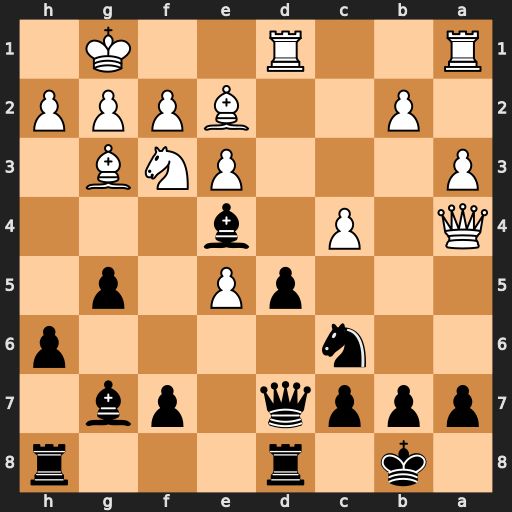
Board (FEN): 1k1r3r/pppq1pb1/2n4p/3pP1p1/Q1P1b3/P3PNB1/1P2BPPP/R2R2K1
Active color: b
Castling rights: -
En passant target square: -
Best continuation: Nd4 Rxd4 Qxa4